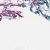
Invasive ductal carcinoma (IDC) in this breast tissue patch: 0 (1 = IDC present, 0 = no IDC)